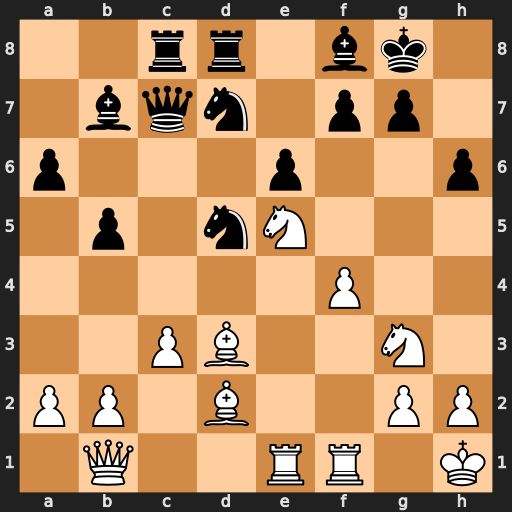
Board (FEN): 2rr1bk1/1bqn1pp1/p3p2p/1p1nN3/5P2/2PB2N1/PP1B2PP/1Q2RR1K
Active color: w
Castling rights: -
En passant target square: -
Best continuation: Bh7+ Kh8 Nxf7#